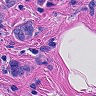
Metastatic tissue present: yes